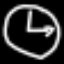
Label: clock